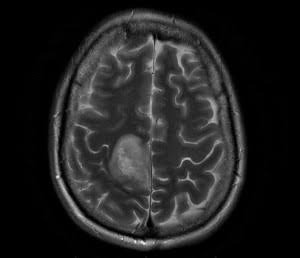
Label: meningioma